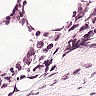
Metastatic tissue present: yes